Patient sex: M
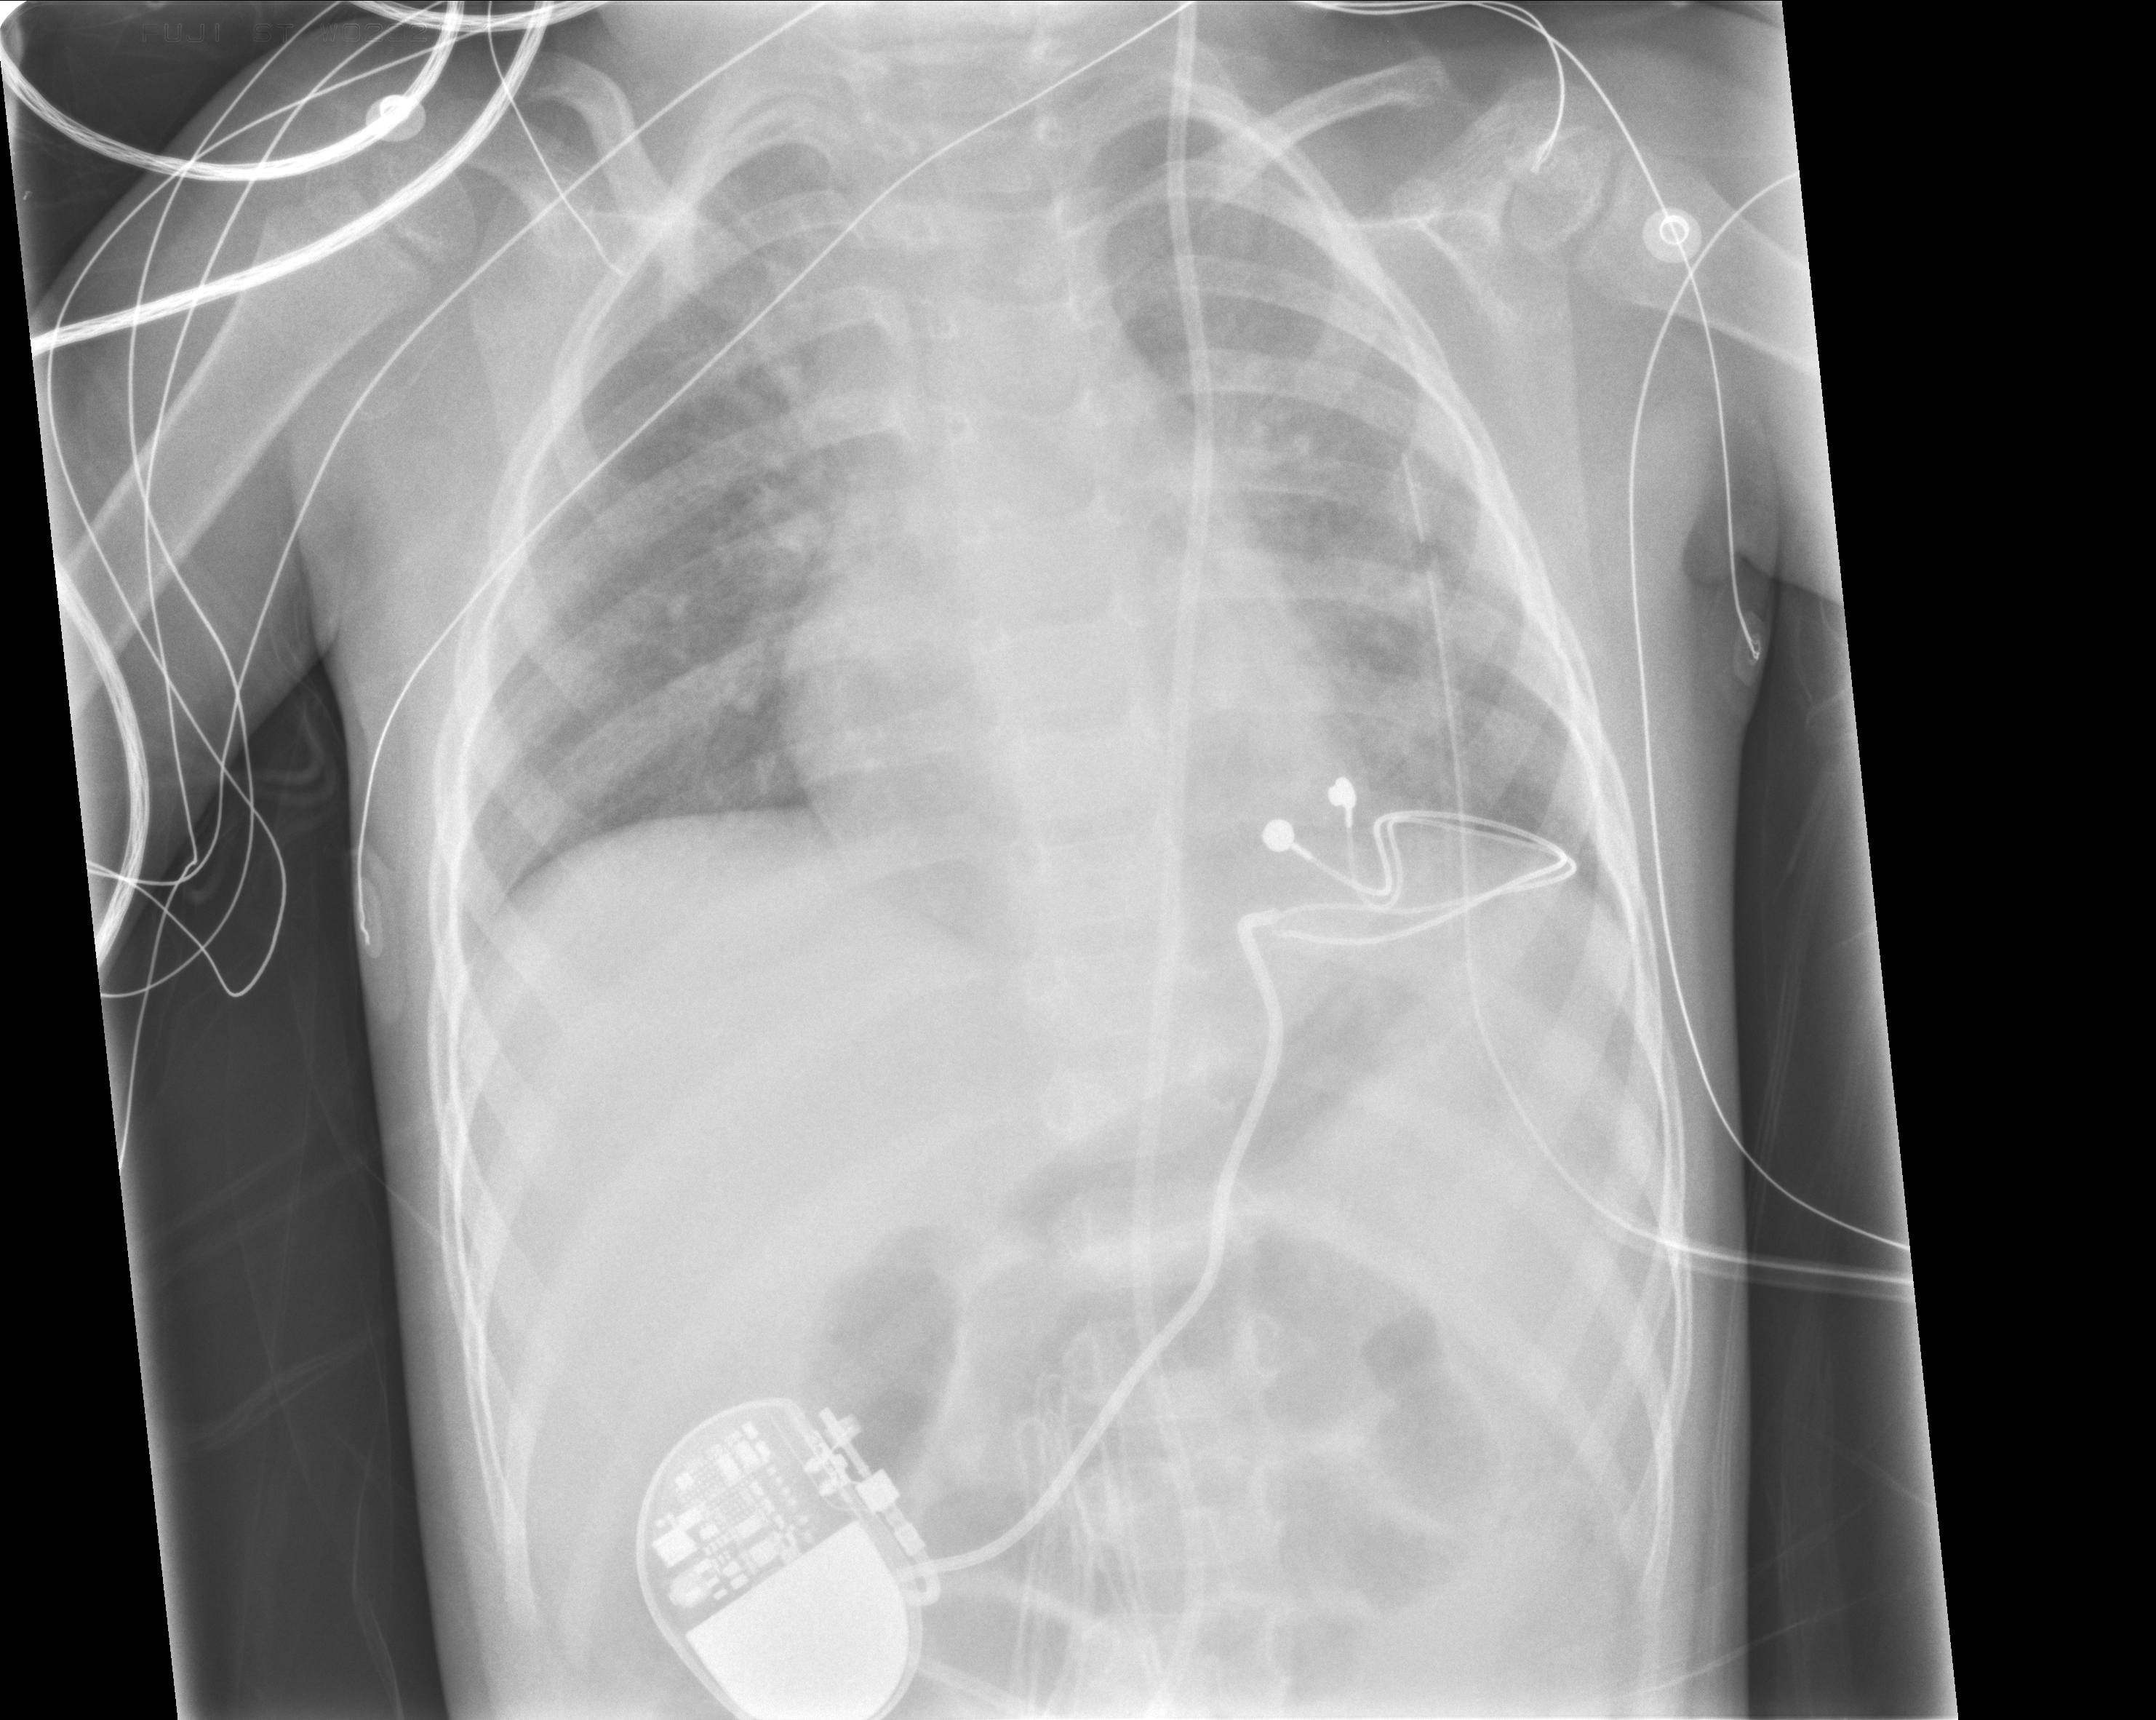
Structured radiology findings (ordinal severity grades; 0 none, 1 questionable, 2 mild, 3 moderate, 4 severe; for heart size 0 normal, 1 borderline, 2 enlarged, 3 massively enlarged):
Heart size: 0
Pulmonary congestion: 2
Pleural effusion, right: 0
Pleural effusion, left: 0
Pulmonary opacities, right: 0
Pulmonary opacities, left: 0
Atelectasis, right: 0
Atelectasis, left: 0